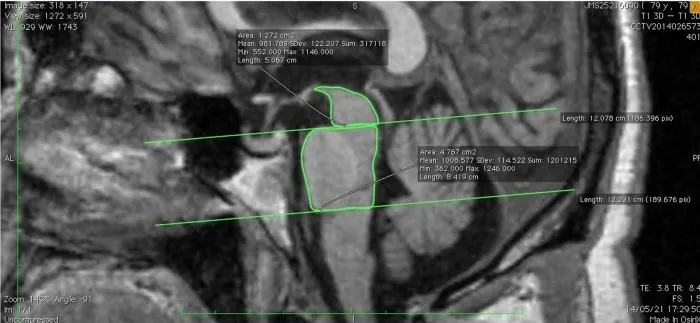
(B) Sagittal T1-3D image showing pontine atrophy and reduction of pons/midbrain area ratio and parkinsonism index.
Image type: radiology (mri)